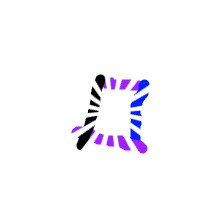
Shape: trapezoid